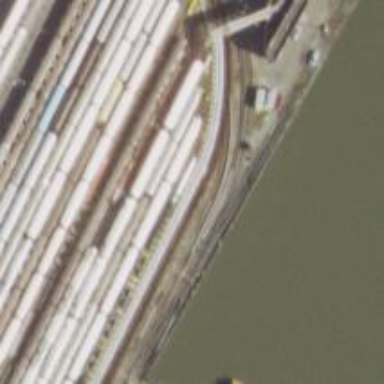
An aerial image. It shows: Electrified rail passing through service yard.